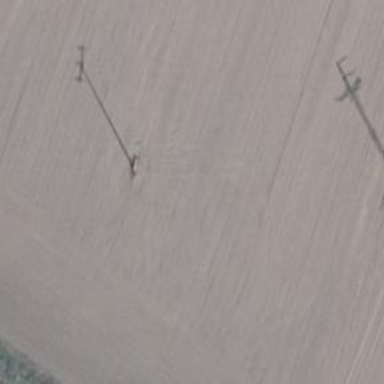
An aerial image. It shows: Minor power line.